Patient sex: M
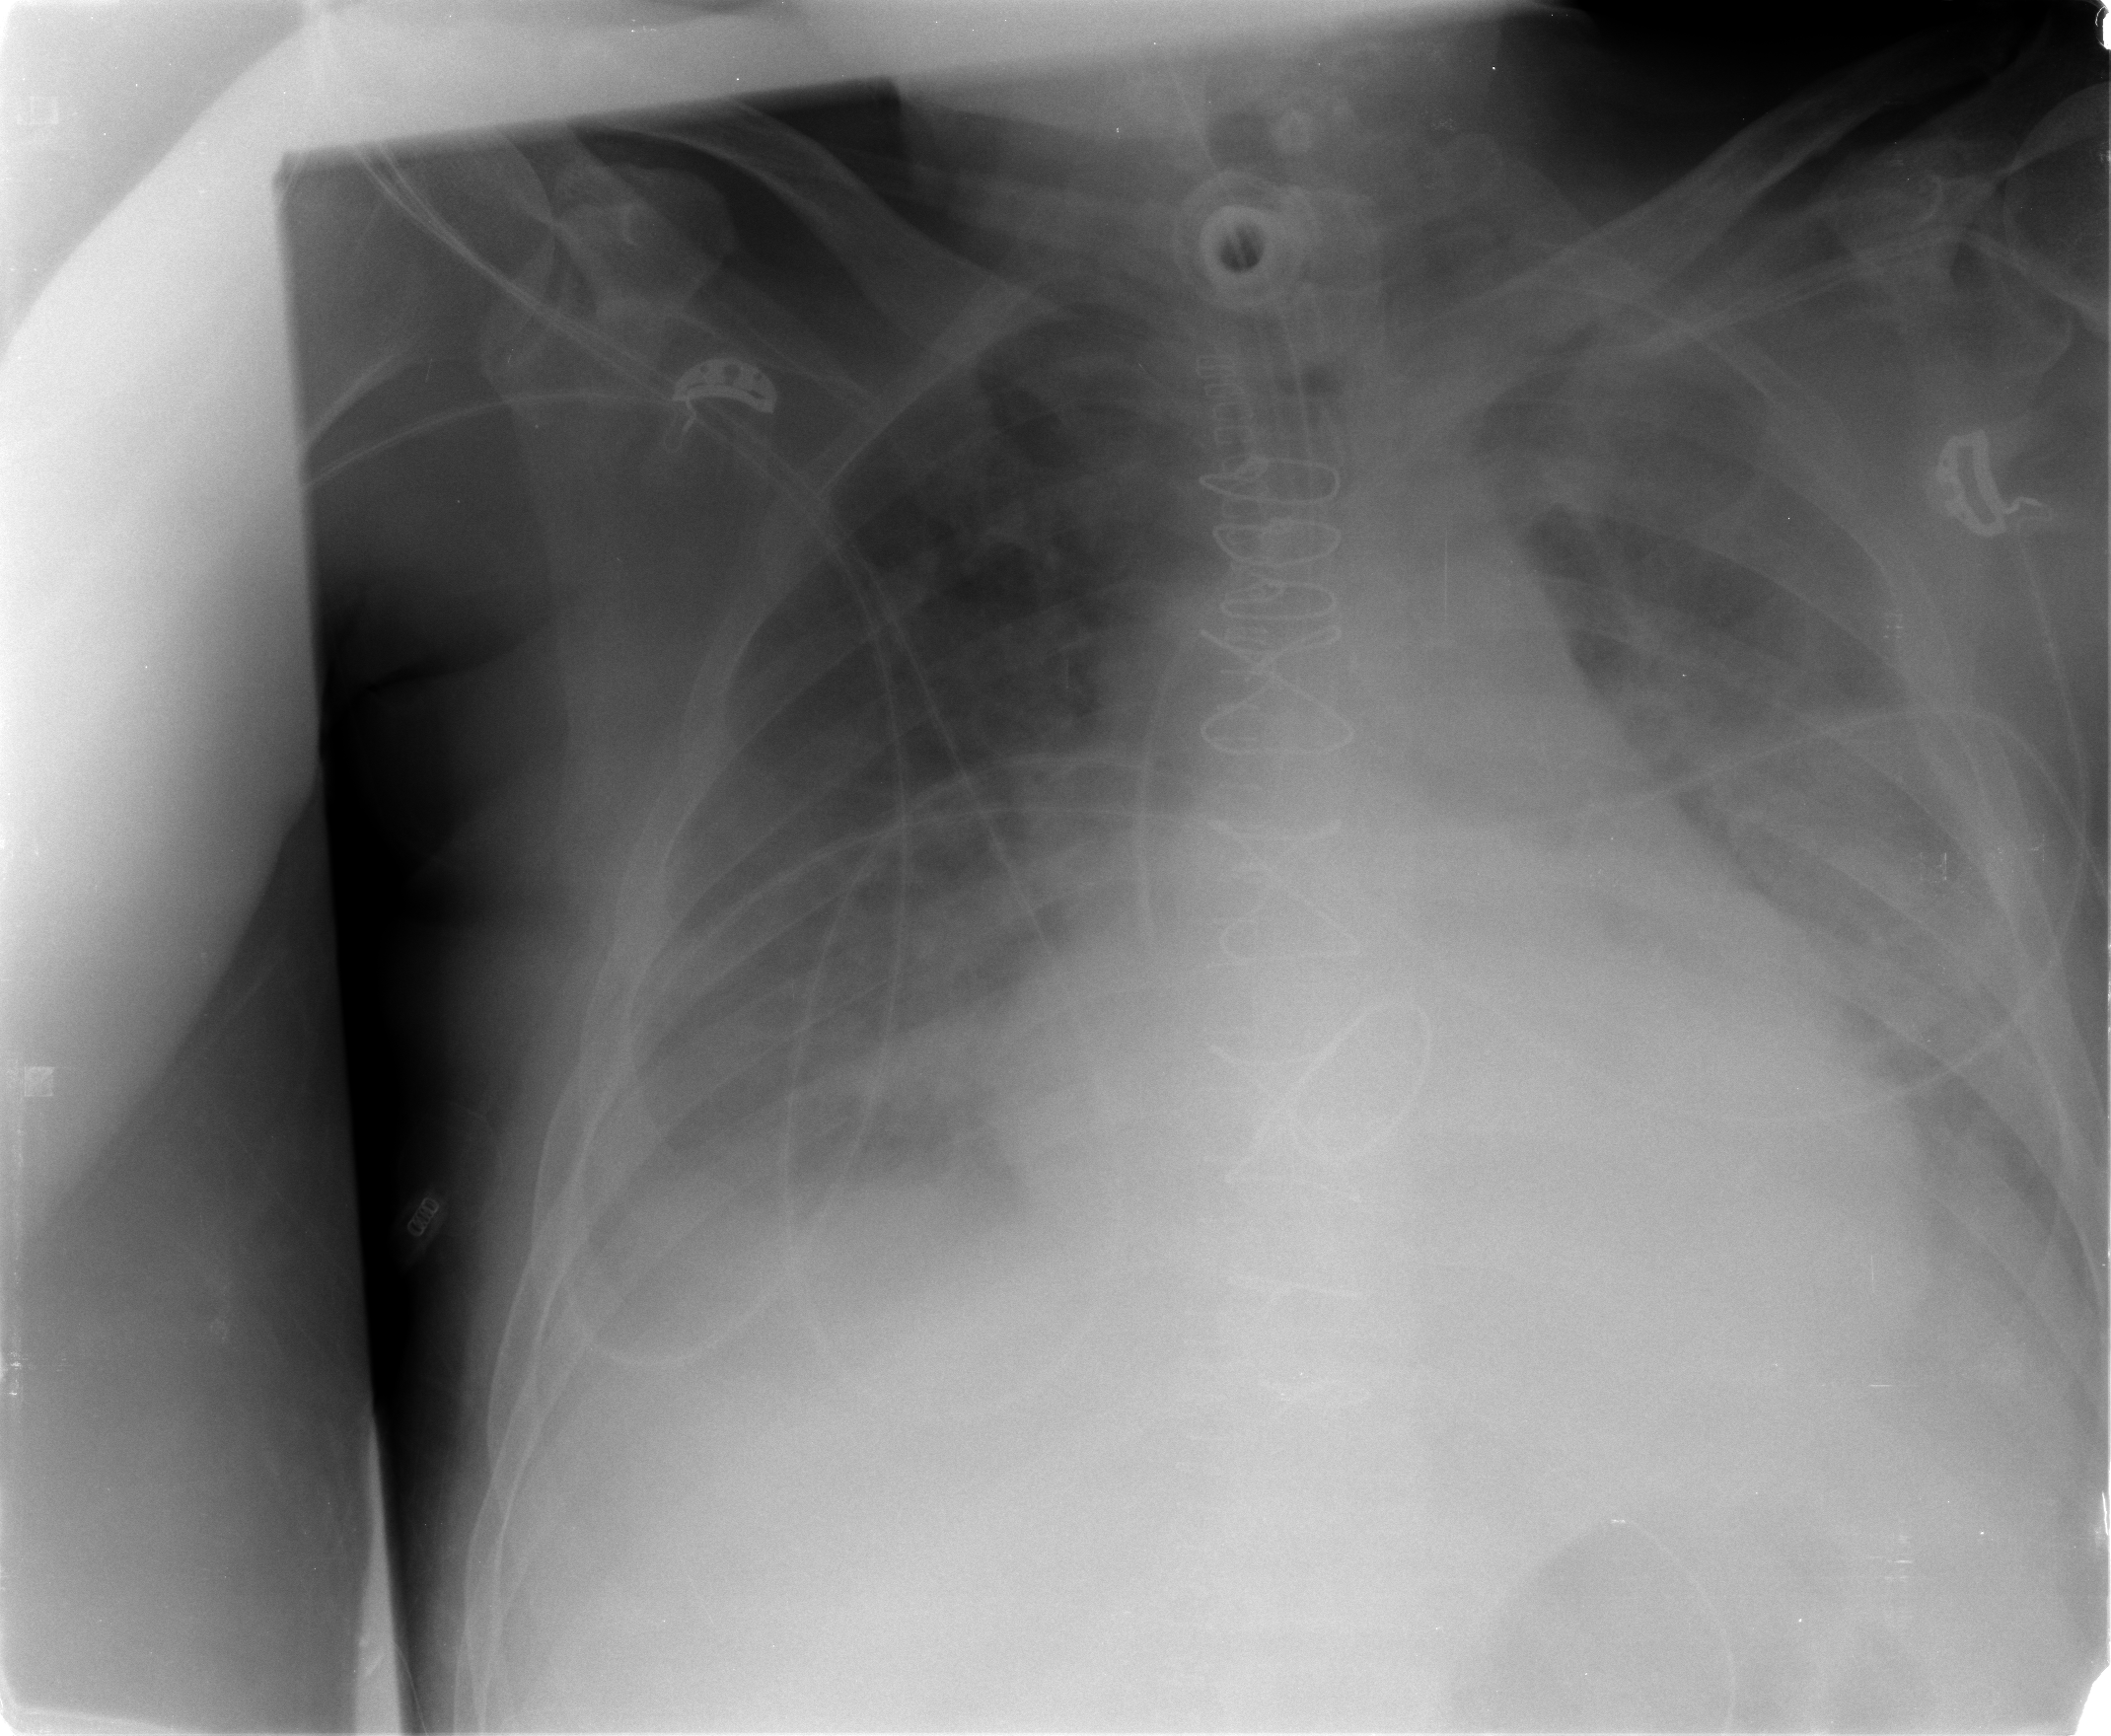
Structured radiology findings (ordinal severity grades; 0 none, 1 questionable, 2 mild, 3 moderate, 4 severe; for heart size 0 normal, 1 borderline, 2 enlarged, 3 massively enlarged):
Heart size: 2
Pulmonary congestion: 2
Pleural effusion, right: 2
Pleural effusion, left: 3
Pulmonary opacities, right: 2
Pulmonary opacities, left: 2
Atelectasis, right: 2
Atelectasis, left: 2